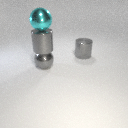
large gray metal sphere below large gray metal cylinder